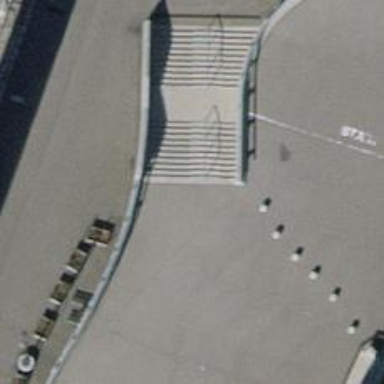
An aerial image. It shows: Set of concrete steps.